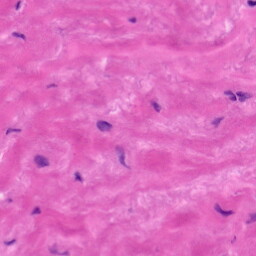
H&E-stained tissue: Tonsil